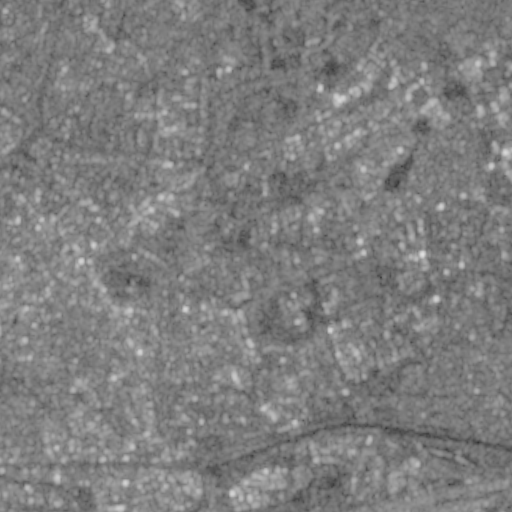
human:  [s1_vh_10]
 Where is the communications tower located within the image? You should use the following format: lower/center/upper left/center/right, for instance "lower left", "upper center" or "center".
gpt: The communications tower is located in the center right of the image.
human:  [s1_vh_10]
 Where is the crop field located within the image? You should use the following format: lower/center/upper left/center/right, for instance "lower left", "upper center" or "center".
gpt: The crop field is located in the upper right of the image.
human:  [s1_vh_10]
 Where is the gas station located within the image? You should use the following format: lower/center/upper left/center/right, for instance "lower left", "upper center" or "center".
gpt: The gas station is located in the upper right of the image.
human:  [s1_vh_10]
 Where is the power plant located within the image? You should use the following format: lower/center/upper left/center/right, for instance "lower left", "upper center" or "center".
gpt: The power plant is located in the center right of the image.
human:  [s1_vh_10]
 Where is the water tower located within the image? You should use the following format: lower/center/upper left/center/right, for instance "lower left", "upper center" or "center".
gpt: The water tower is located in the lower center of the image.
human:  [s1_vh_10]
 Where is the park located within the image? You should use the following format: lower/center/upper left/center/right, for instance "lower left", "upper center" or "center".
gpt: There is no park in the image.

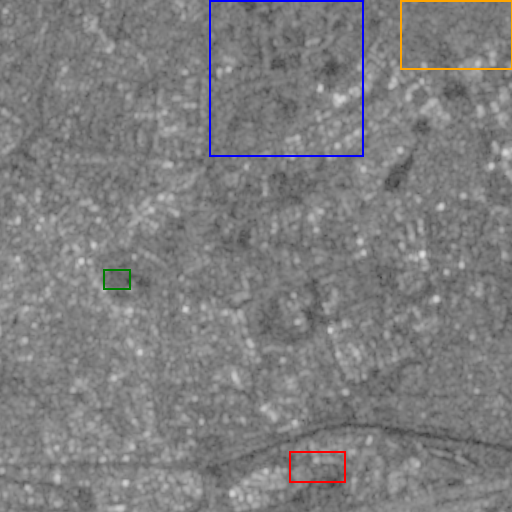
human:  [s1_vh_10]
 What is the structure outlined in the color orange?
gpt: The structure outlined in orange is a crop field.
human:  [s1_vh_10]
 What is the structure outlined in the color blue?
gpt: The structure outlined in blue is a park.
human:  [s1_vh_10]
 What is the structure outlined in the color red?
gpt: The structure outlined in red is a parking lot.
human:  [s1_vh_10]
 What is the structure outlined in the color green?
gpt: The structure outlined in green is a track.
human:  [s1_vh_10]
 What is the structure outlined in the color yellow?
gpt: There is no yellow outline.